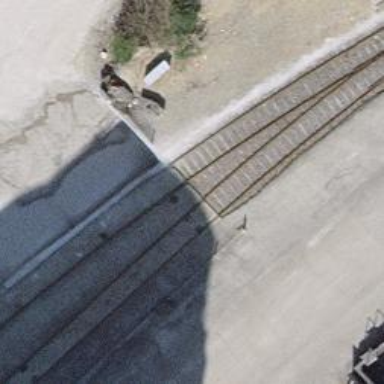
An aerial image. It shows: Single railway spur track.